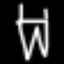
Label: pants